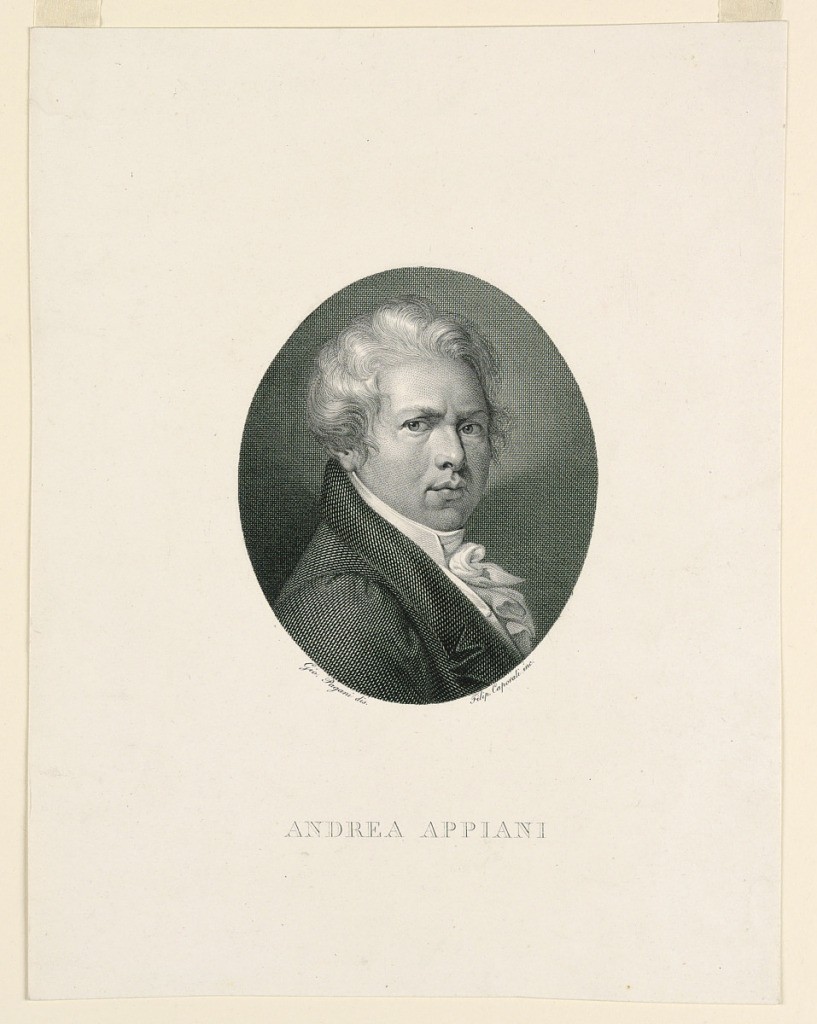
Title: Portrait of Andrea Appiani the Elder (1754-1817)
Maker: Filippo Caporali, Italian, 1794 - after 1848
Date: ca. 1840
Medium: Engraving on paper
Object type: Print
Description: A shoulder-length portrait. The head in frontal view, the body in side view turned to right. The sitter is bareheaded; he wears a dark jacket with white shirt and tie.